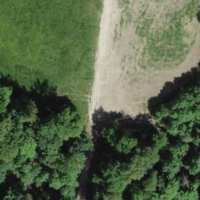
EUNIS habitat code: 44
Species observed at this site:
Corvus corone
Turdus philomelos
Sturnus vulgaris
Chloris chloris
Passer domesticus
Fringilla coelebs
Buteo buteo
Sylvia atricapilla
Carduelis carduelis
Turdus merula
Muscicapa striata
Columba palumbus
Passer montanus
Poecile palustris
Luscinia megarhynchos
Parus major
Erithacus rubecula
Milvus migrans
Milvus milvus
Turdus pilaris
Pica pica
Sitta europaea
Garrulus glandarius
Oriolus oriolus
Falco tinnunculus
Picus viridis